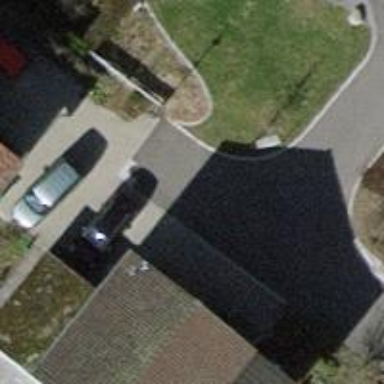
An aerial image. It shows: Driveway in living street.